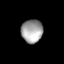
Tissue: lung
Cell type: Endothelial cells
Senescence score: 0.5632
Nuclear area (px): 490
Mean DAPI intensity: 160.398